Aerial crown-view tile of a tropical tree (Barro Colorado Island, Panama), acquired 20240716:
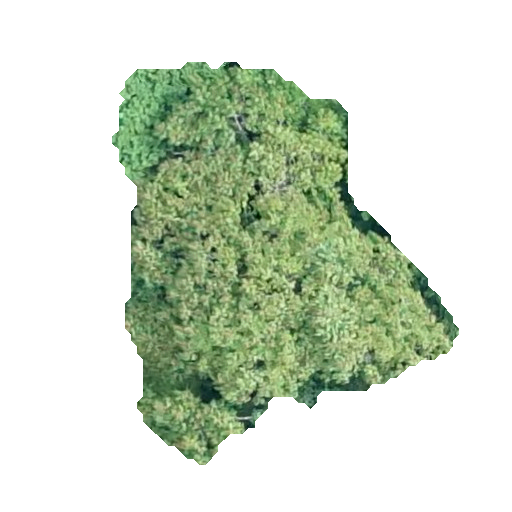
Species: Trattinnickia aspera
GBIF accepted scientific name: Trattinnickia aspera
Crown area: 136.464 m²